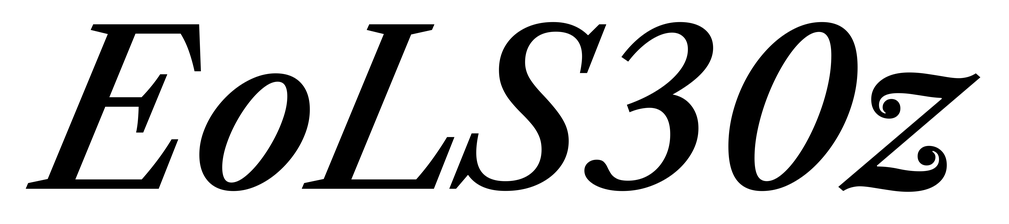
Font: LibreCaslonText-Italic_Medium_Italic